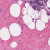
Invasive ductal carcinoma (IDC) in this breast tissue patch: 0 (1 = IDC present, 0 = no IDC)